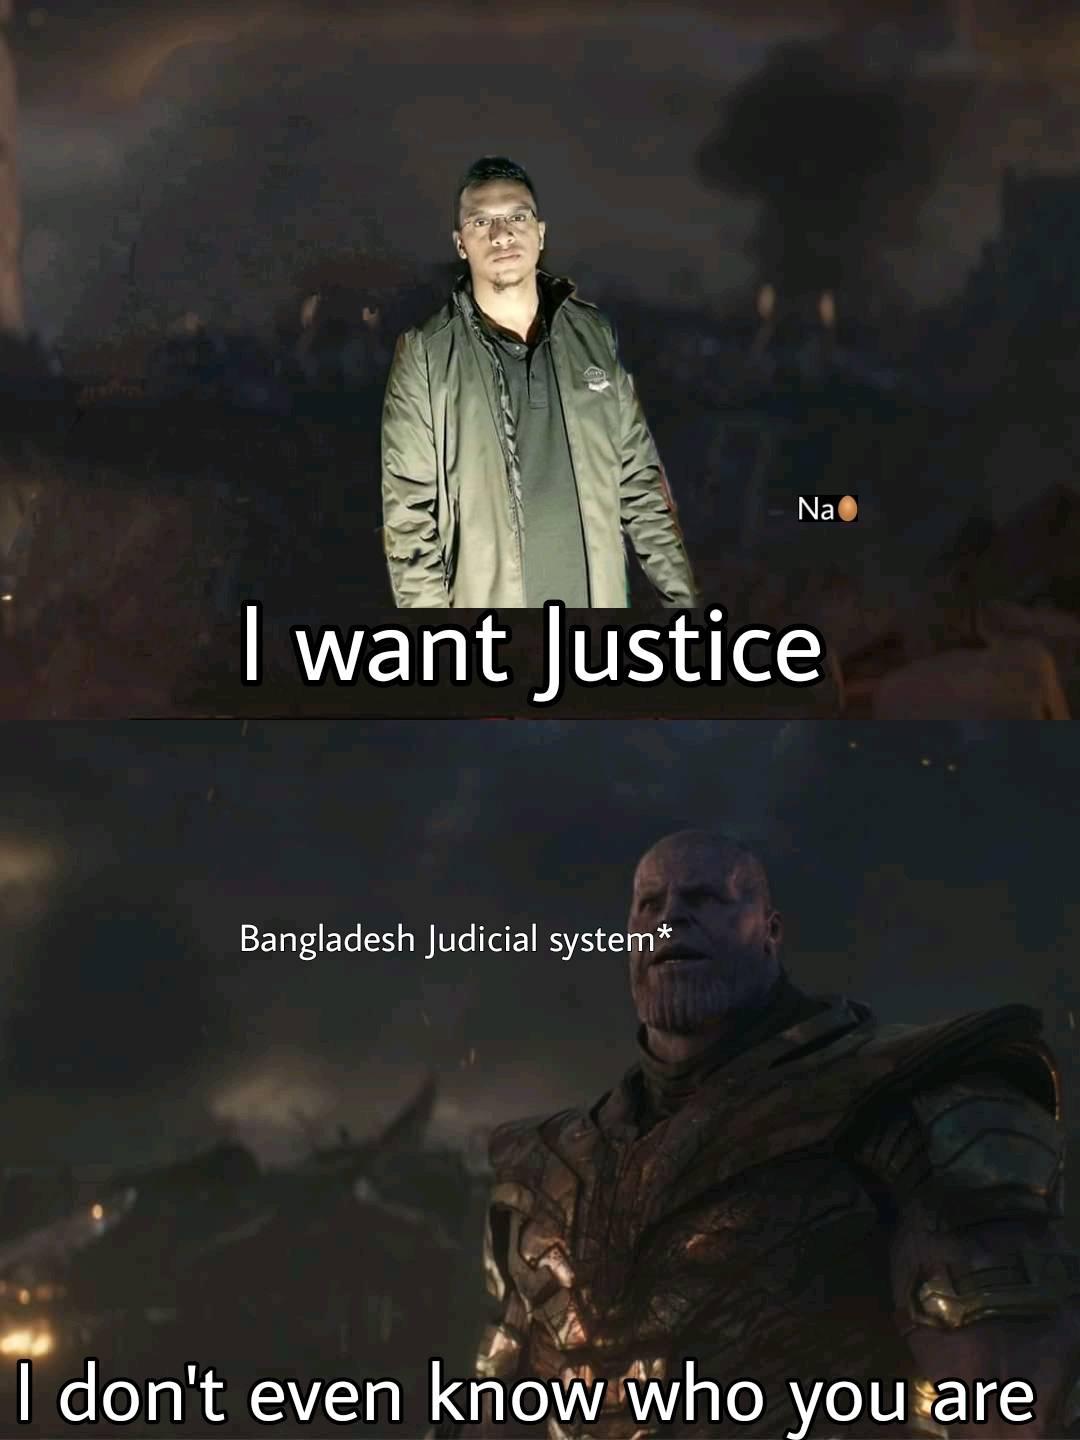
Caption: I want Justice     Bangladeshi Judicial system*    I don't even know who you are
Label: hate